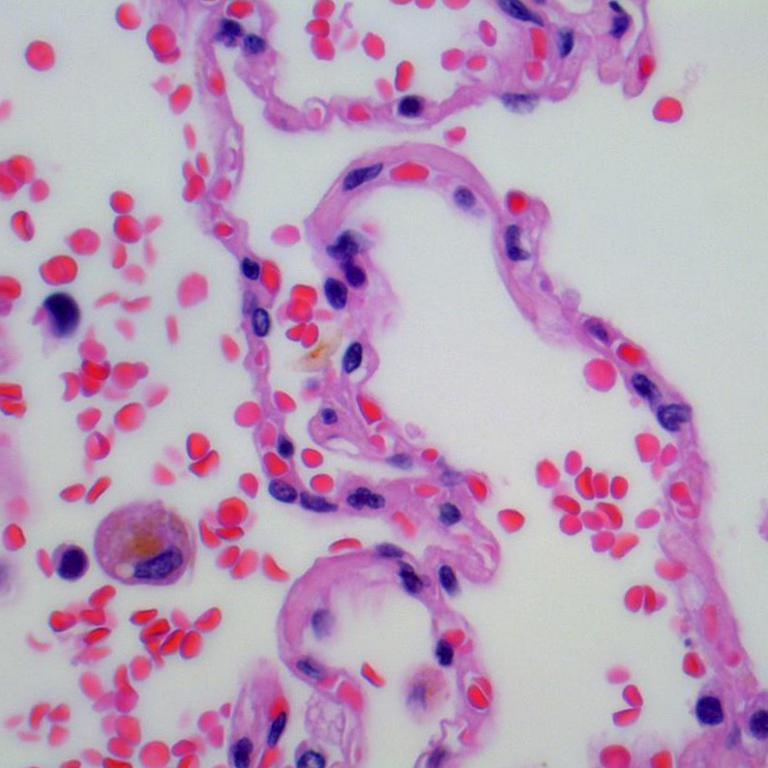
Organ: lung
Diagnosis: benign